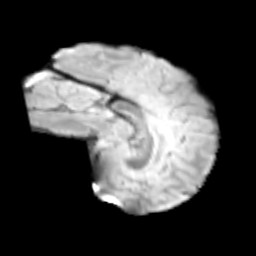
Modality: T2w
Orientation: sagittal
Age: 9
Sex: male
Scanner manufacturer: siemens
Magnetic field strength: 3 T
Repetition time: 3.8 s
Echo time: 0.07 s